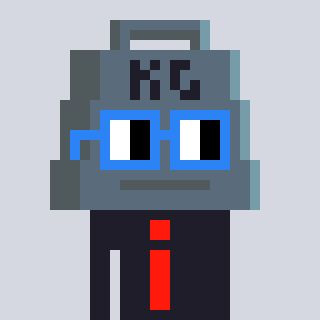
a pixel art character with square blue glasses, a weight-shaped head and a grayscale-colored body on a cool background